Question: I am trying to make semi circle chart like this one, are there any libraries do this?
I found this one, but this isn't what I want.
Any suggestions?

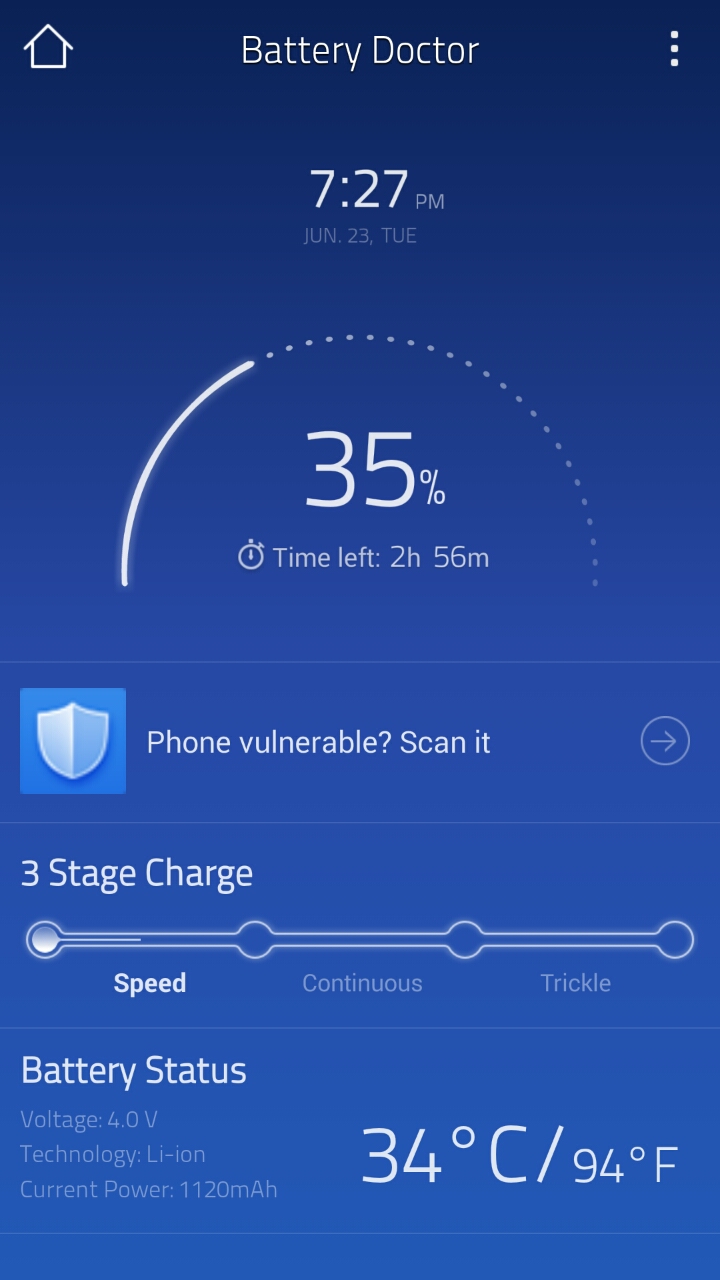
Answer: this is the <URL> that you need.